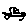
Label: car